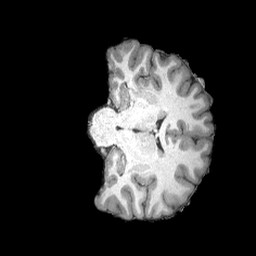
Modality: T1w
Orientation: coronal
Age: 21
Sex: female